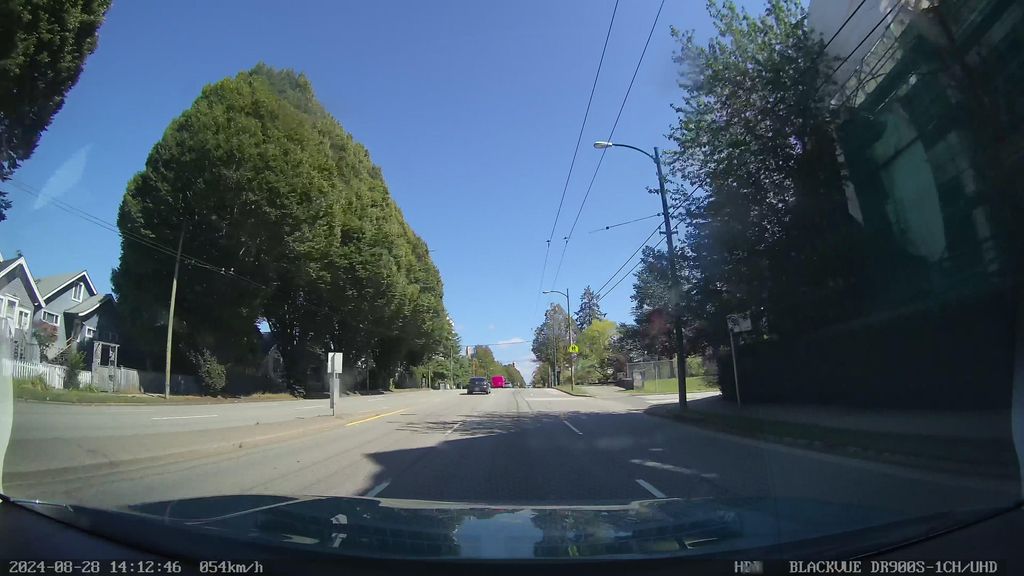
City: vancouver